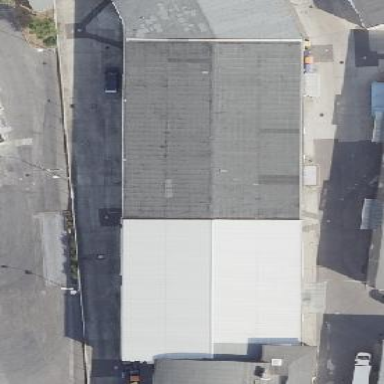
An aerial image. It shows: Industrial building.